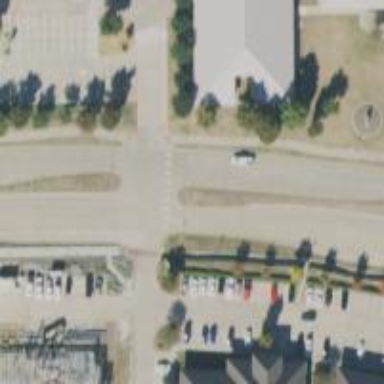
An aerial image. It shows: Tertiary road with separate sidewalk.